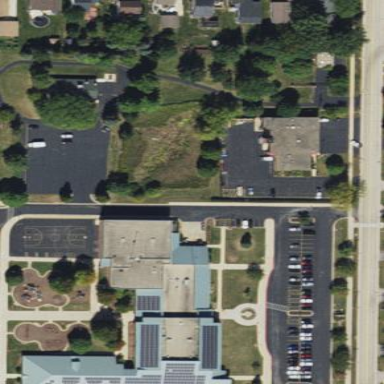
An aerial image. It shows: School used for education purposes.